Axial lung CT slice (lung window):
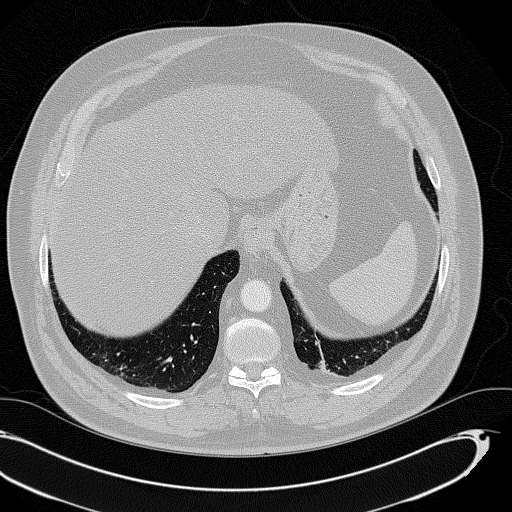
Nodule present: no